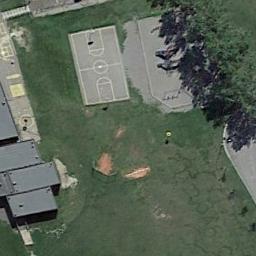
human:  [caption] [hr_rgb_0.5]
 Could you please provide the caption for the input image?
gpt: There are two basketball courts in the middle of grass between buildings and trees .

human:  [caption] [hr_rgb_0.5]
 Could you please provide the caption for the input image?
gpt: There is a basketball court on the vacant lot .

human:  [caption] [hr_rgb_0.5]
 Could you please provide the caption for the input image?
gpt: A basketball court on the lawn while some tree and buildings beside .

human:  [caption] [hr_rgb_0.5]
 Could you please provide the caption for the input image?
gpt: A vacant lot is beside the basketball court .

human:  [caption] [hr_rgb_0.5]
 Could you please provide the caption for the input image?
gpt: The basketball court on the lawn is next to some trees,With some buildings nearby .